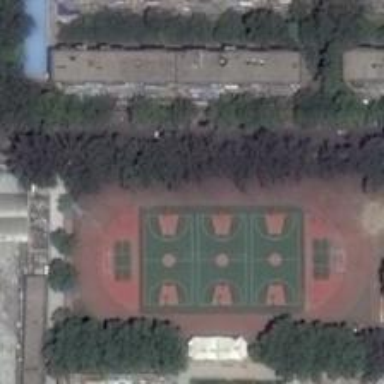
Rows of buildings and a playgound is connected by exuberant plants .